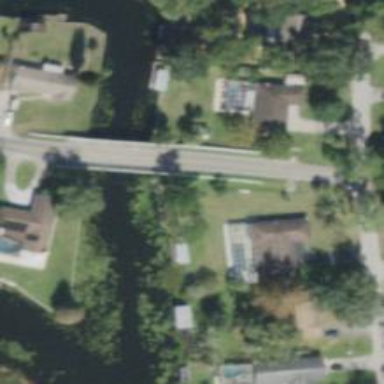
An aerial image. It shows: Residential road with bridge.